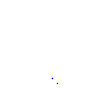
Particle: proton